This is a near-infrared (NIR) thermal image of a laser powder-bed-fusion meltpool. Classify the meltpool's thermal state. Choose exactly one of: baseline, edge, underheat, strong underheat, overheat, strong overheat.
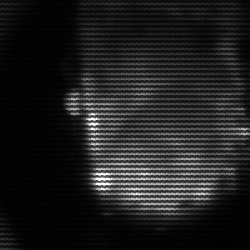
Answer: baseline